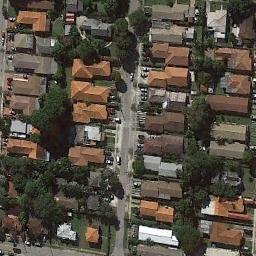
Label: residential